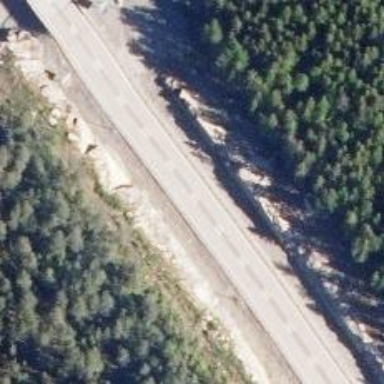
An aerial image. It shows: Asphalt motorway categorized as trunk road.